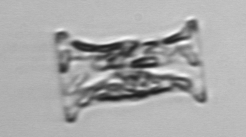
Label: Eucampia